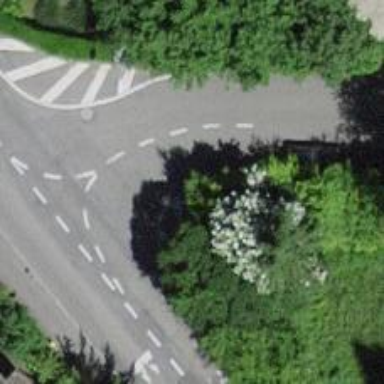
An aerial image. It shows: Residential road.